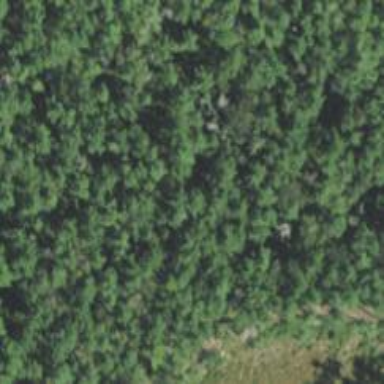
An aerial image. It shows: Mixed deciduous forest in nature reserve.